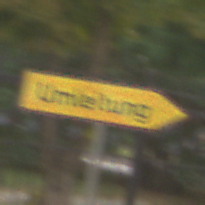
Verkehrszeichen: UmleitungswegweiserRechtsweisend
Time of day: MorningAfternoon
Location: Outdoor (Urban)
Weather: Overcast
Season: NotSpecified
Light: Natural